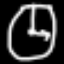
Label: clock